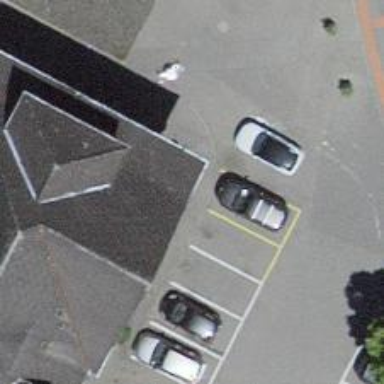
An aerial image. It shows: Post box is visible.